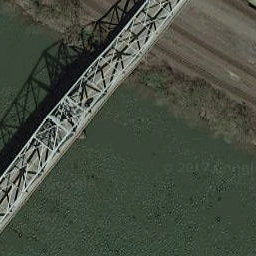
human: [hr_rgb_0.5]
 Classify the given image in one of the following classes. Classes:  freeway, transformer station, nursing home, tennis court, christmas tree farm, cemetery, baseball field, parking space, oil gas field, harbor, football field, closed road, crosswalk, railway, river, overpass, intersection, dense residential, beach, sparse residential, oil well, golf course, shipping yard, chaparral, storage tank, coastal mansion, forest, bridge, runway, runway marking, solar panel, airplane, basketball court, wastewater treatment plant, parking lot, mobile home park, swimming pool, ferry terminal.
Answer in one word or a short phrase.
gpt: bridge